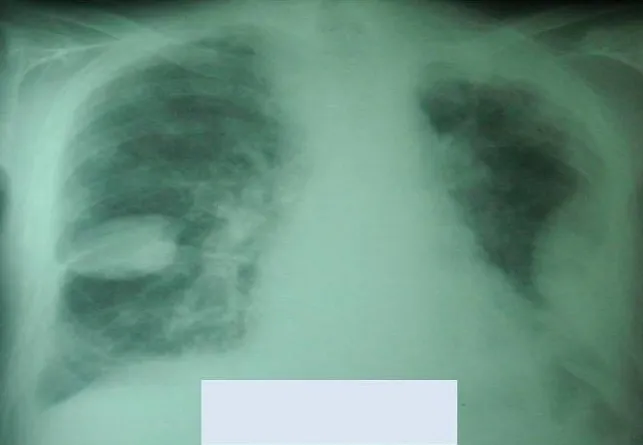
The chest radiography demonstrated bilateral mass lesion.
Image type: radiology (x_ray)